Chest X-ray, AP view. Patient: 57 years old, sex F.
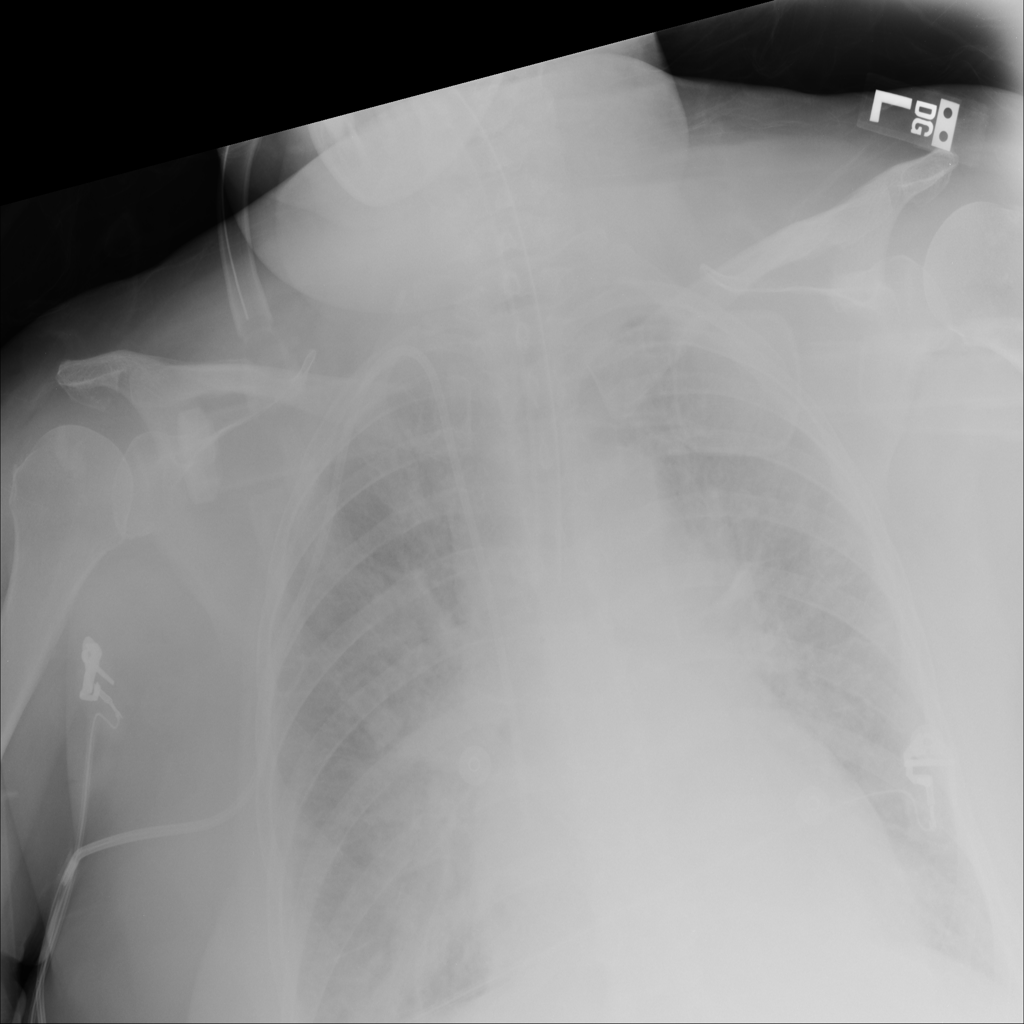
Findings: Edema, Infiltration